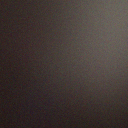
Screen state: off